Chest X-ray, PA view. Patient: 45 years old, sex M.
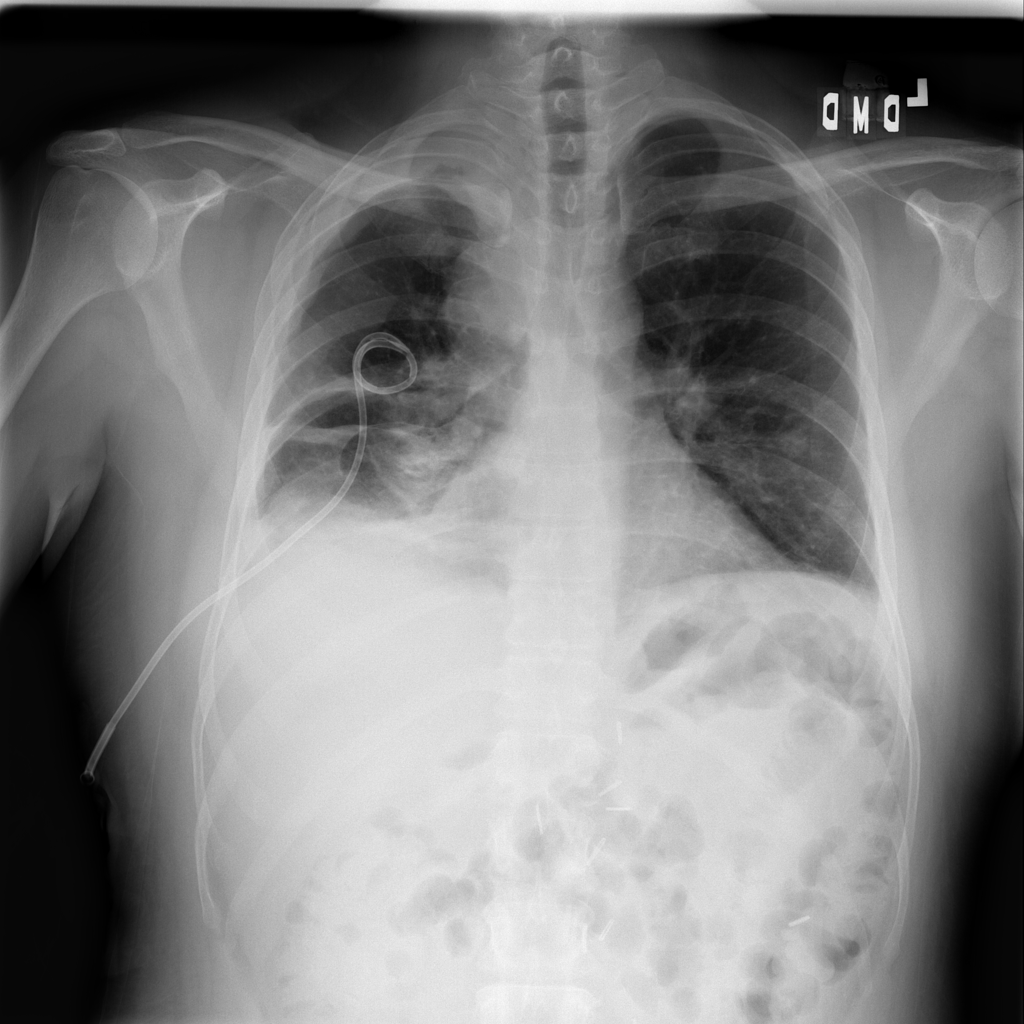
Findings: Nodule, Pleural_Thickening